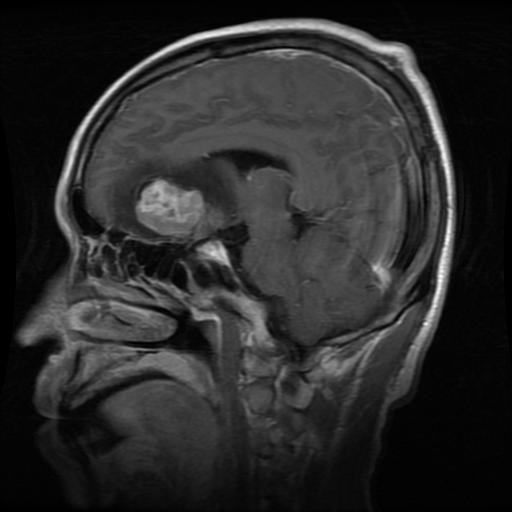
Label: meningioma